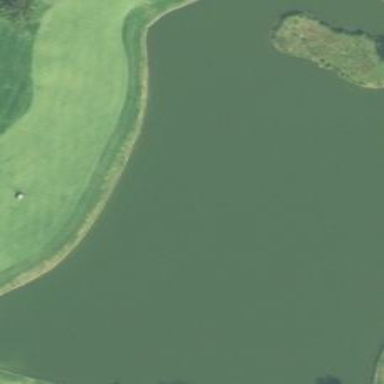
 specifically golf. It features beautiful fairway for golf enthusiasts to enjoy."